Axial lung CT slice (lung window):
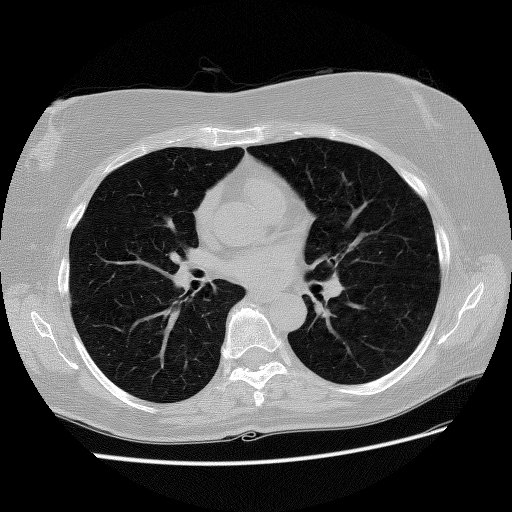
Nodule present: no